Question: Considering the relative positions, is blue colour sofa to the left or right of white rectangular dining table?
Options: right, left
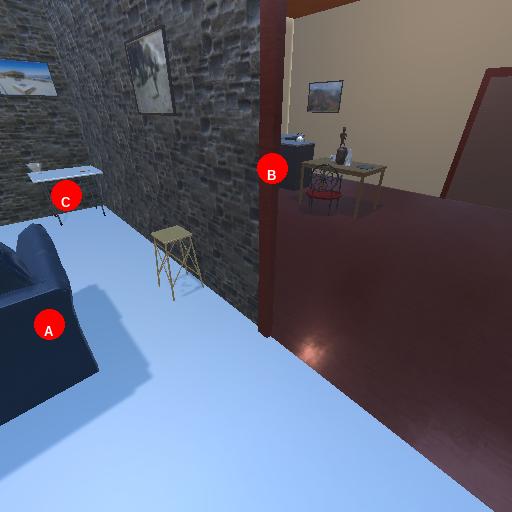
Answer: right